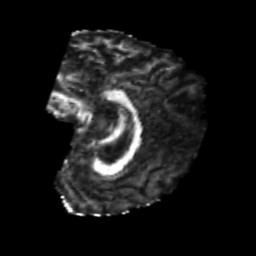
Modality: FA
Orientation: sagittal
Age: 22
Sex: male
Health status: healthy
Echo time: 0.074 s